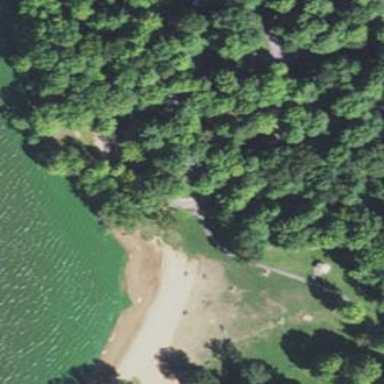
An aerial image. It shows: Sandy beach with natural surroundings.